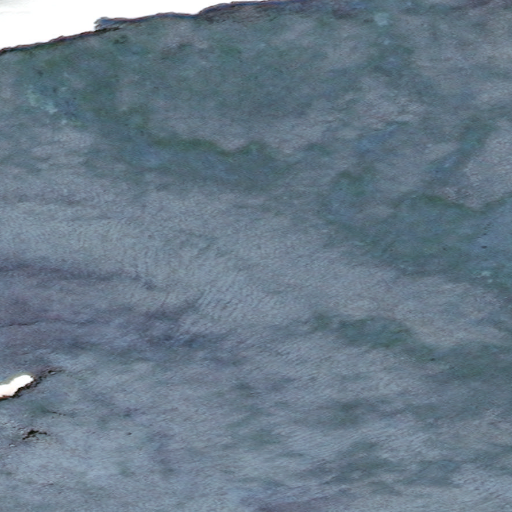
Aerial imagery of mountain in Alaska named Killinupak Mountain containing only unknown